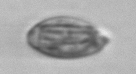
Label: Katodinium_or_Torodinium